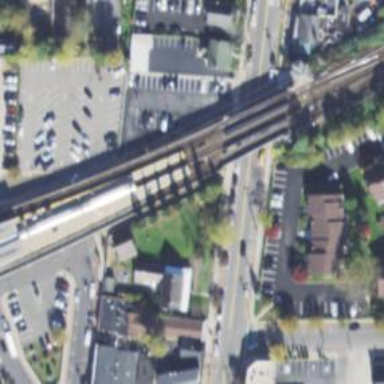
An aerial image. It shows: Railway siding bridge with electrified rail.